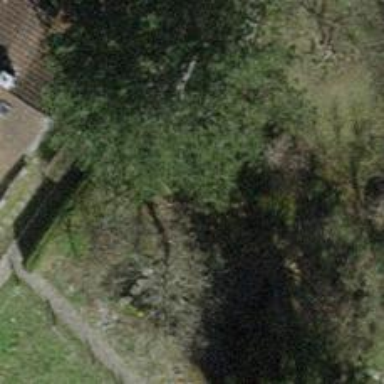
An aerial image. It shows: Single tag "natural: tree."